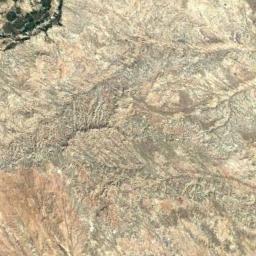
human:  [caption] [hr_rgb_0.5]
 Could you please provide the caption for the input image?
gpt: Eighty percent of the area on this mountain is covered by vegetation .

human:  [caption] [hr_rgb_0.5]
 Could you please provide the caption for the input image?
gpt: There is not the even mountain .

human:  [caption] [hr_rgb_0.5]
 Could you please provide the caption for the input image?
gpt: There are some rocks on the yellow mountain .

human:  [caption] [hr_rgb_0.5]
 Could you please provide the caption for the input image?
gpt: The mountain has a rugged surface and a green area is in the mountain .

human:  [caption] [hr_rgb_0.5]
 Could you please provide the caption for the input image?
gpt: The mountain is full of bare land with some green plants .